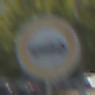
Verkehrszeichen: VerbotPersonenkraftwagen
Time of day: Midday
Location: Outdoor (Urban)
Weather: Clear
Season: NotSpecified
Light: Natural